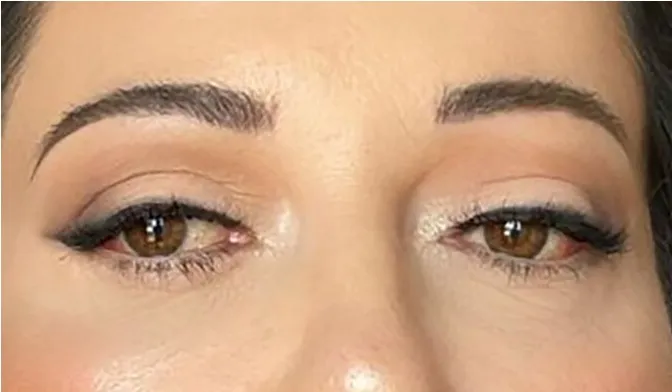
Six months follow-up showing stable resolution of the complication.
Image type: medical_photograph (other_medical_photograph)